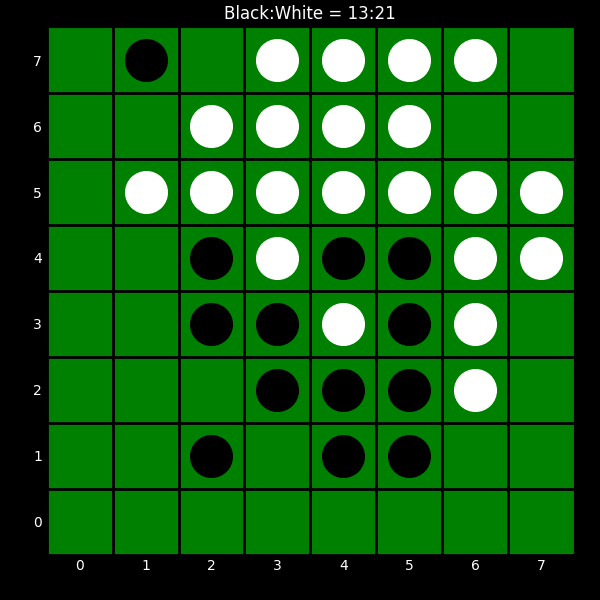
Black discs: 13
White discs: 21